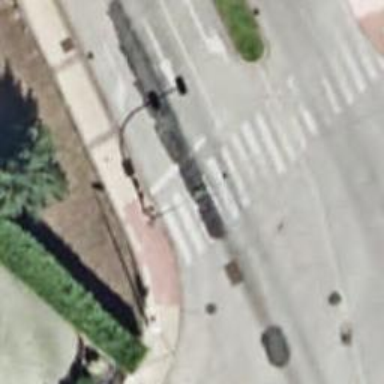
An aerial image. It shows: Traffic signals at road crossing.